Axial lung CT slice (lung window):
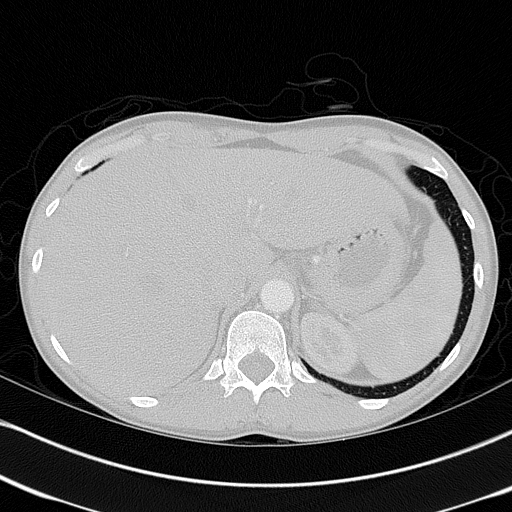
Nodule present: no